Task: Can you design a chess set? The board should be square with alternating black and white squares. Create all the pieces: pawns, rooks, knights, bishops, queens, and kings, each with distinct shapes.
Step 5564:
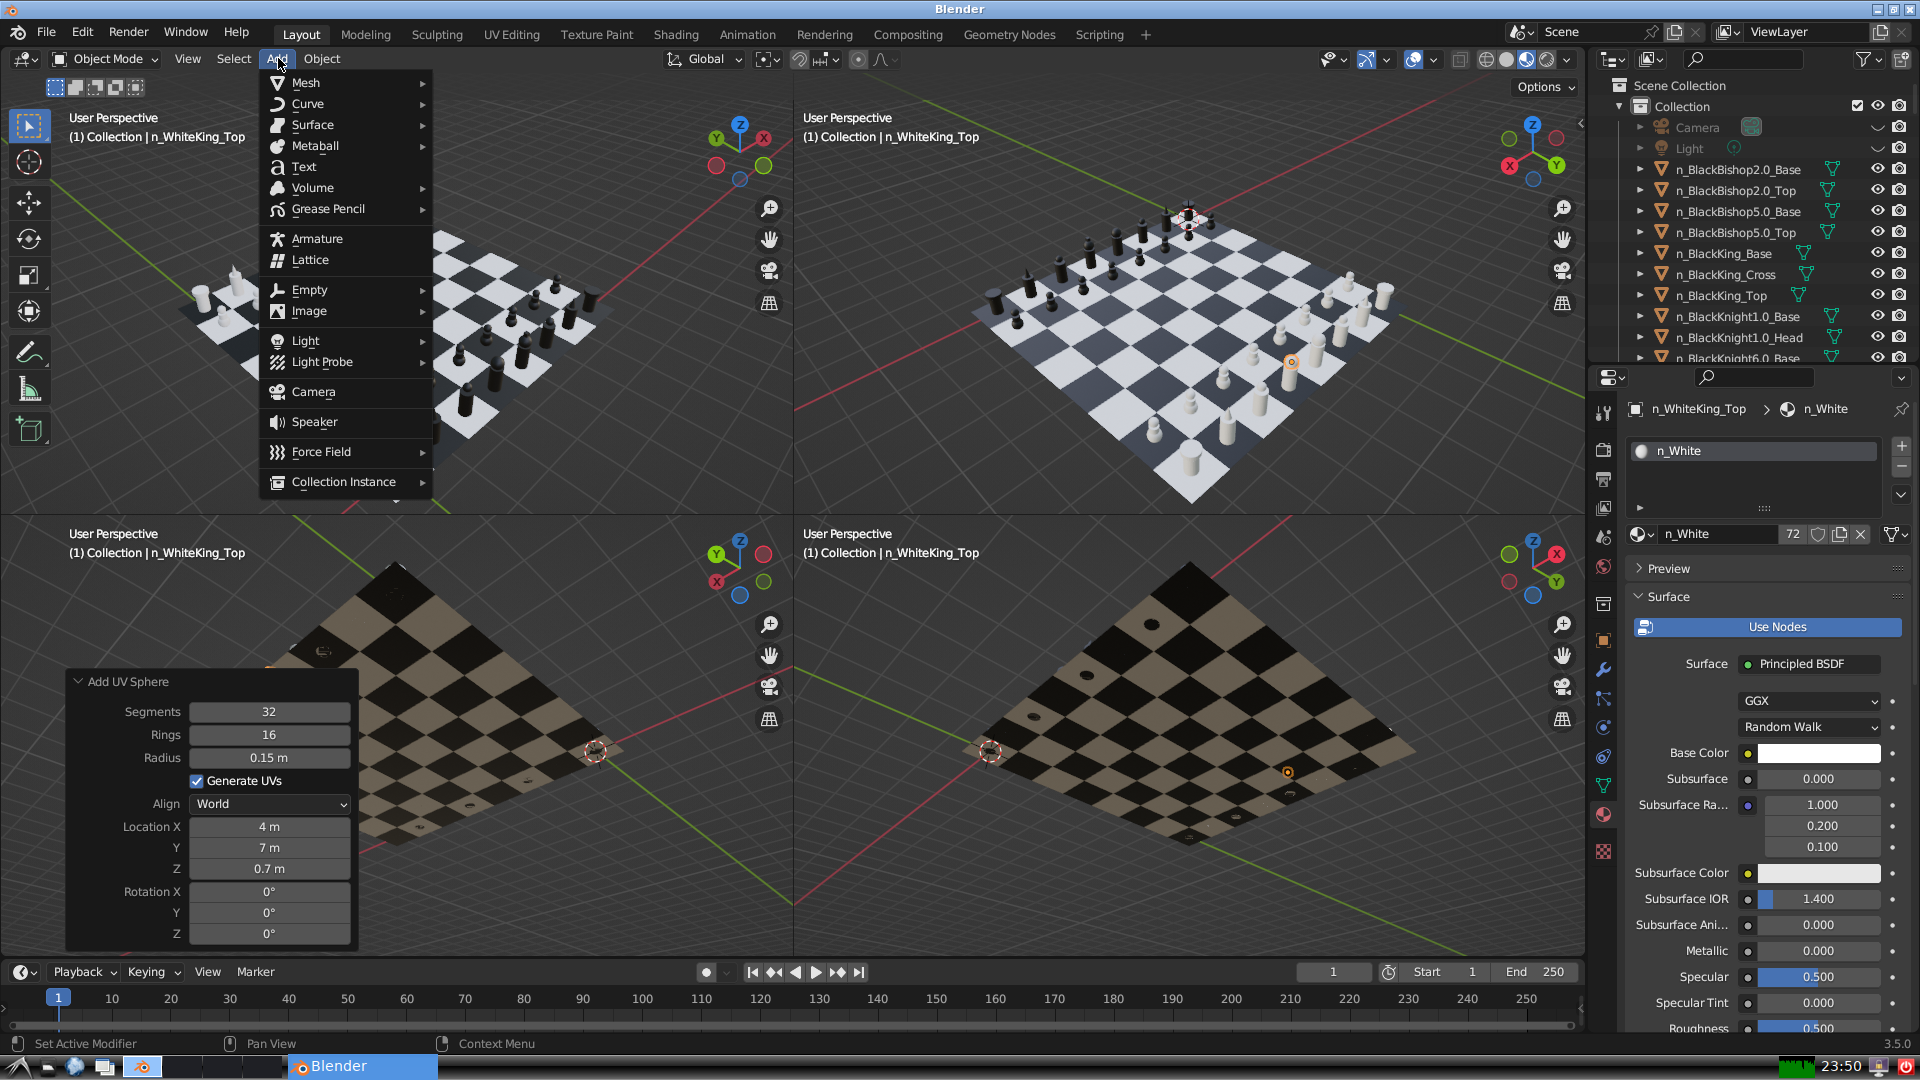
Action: {"mouse_move": [304, 82]}